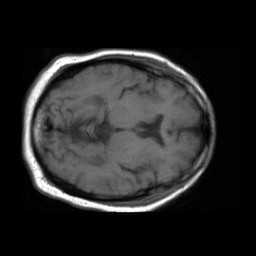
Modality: T1w
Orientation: axial
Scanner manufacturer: siemens
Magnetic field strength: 1.5 T
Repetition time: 0.537 s
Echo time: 0.012 s